Question: Text-indent for a multiline text doesn't seem to be working. As shown in the below picture text-indent dosen't seem to apply for the word 'years:')**.
Please advice.
'''
var indent =
{
'margin': '0px',
'padding': '0px',
'text-indent': '30px'
};
$('.HideShow td:nth-child(2)').css(indent);
'''

Thanks in advance.
BB
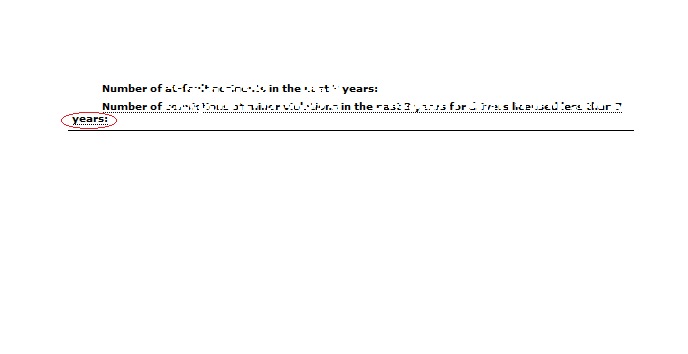
Answer: Using ''padding-left':'30px'' instead of ''text-indent': '30px'' fixes the issue.